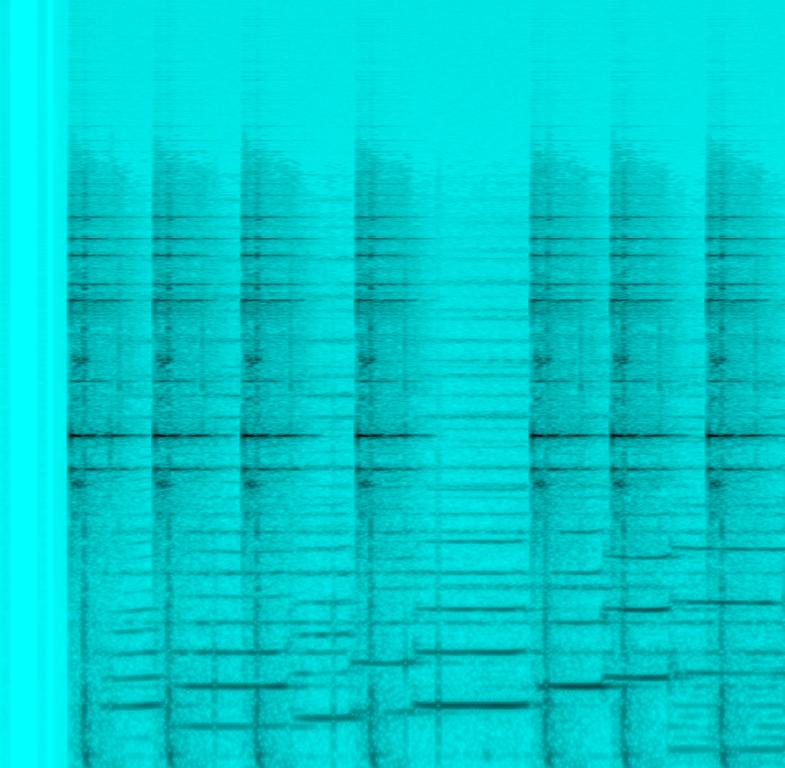
This file contains an orchestral composition rising up while a lot of digital clicking sounds are in the foreground. This is an amateur recording. And the sounds seem to come from a different source. This song may be playing in an adventure videogame.